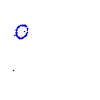
Particle: proton